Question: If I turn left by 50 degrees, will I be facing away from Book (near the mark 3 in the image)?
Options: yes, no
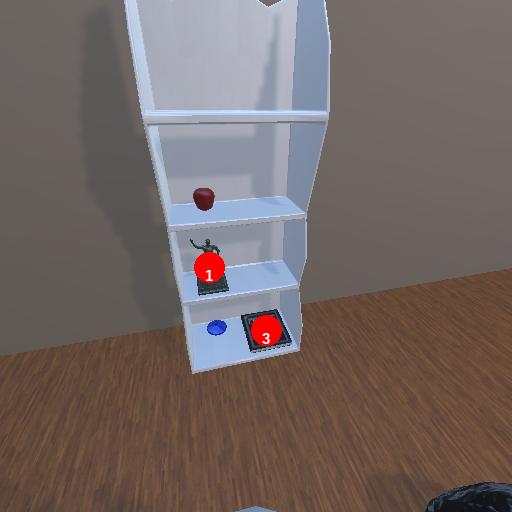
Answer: yes